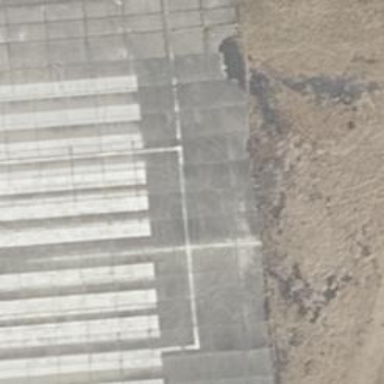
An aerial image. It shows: Paved runway at the airport.